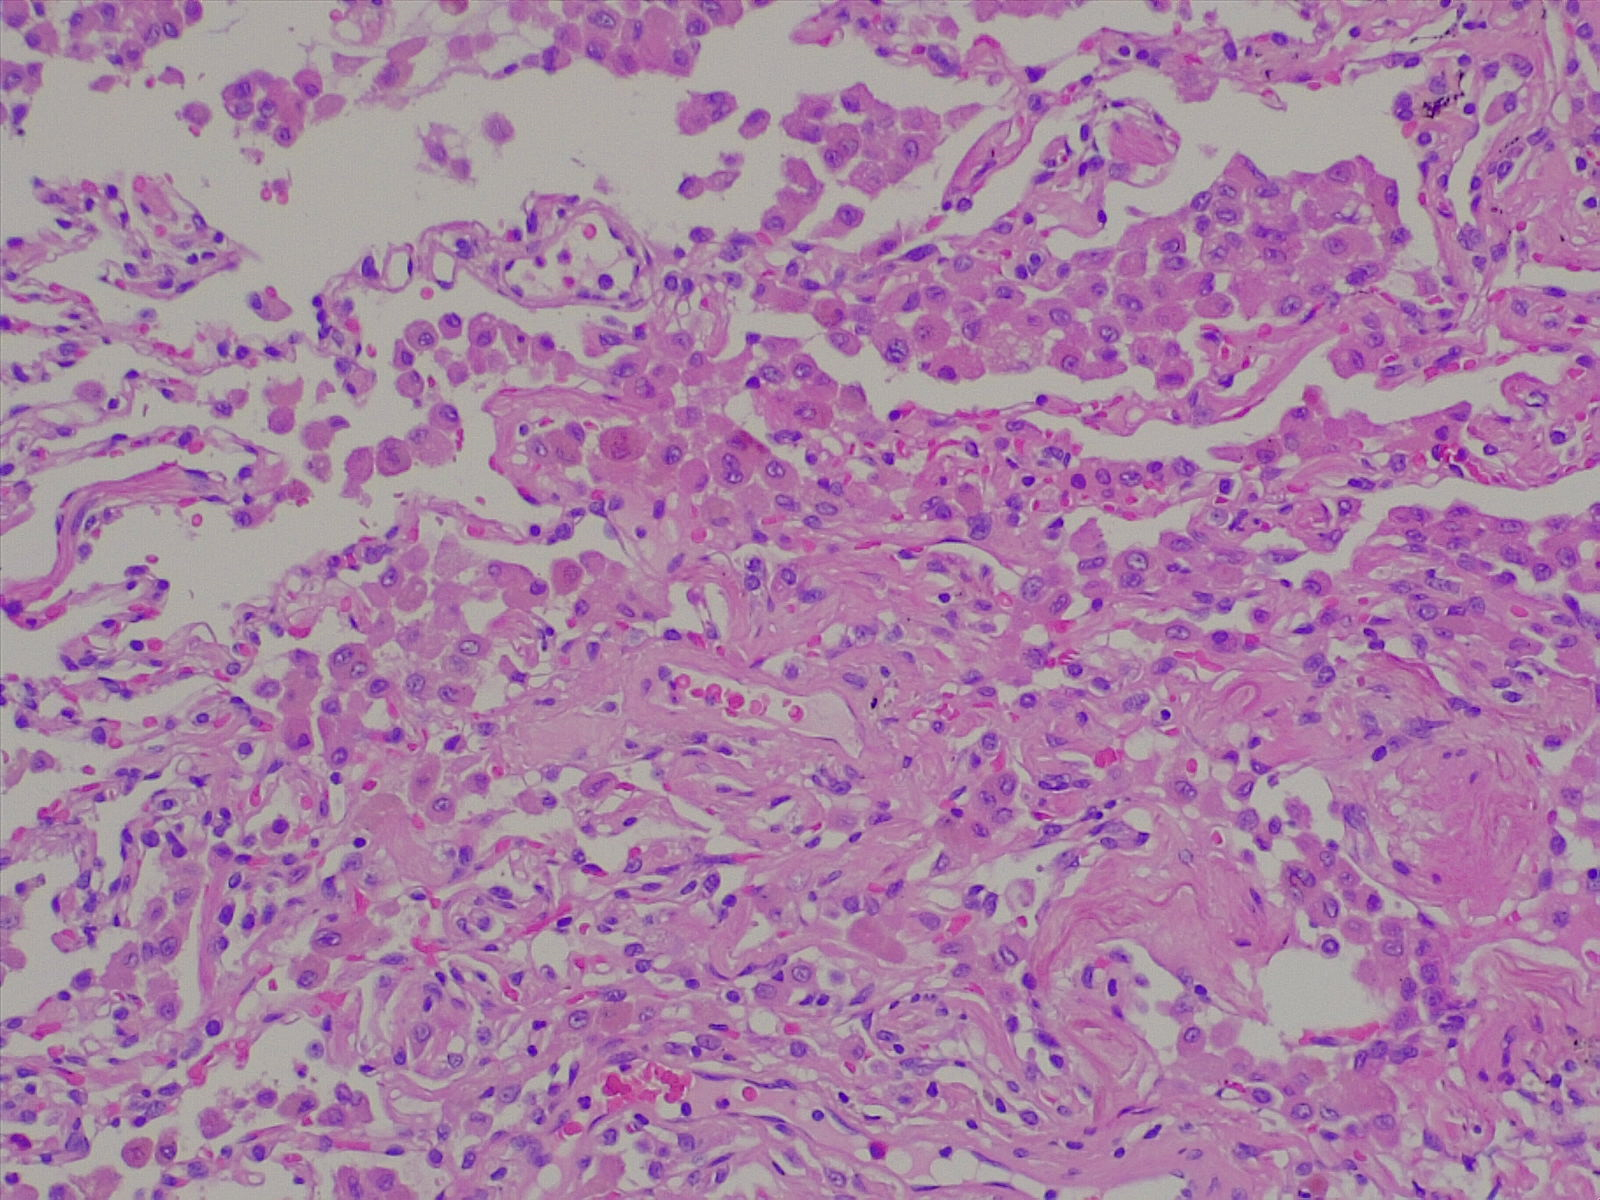
Label: normal lung tissue